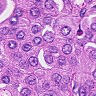
Metastatic tissue present: yes